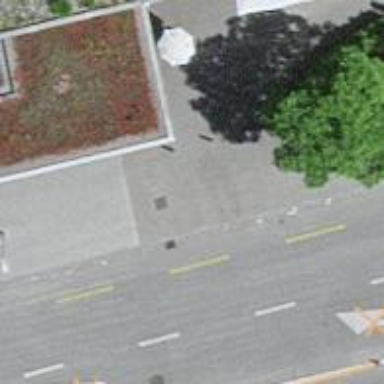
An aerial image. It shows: Bollard barrier.